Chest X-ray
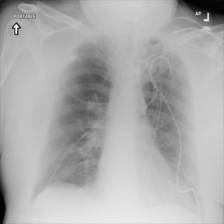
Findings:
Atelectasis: negative
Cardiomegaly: negative
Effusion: negative
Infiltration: negative
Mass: negative
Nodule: negative
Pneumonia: negative
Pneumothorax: negative
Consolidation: negative
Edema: negative
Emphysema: negative
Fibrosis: negative
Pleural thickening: negative
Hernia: negative